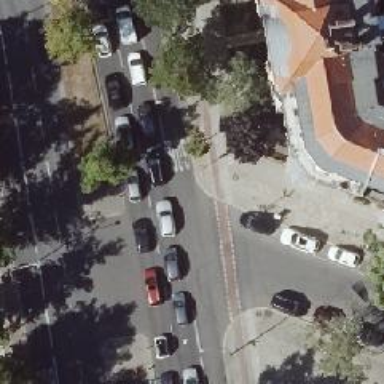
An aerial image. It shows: Secondary road with asphalt surface. There is parallel on-street parking on the right lane.